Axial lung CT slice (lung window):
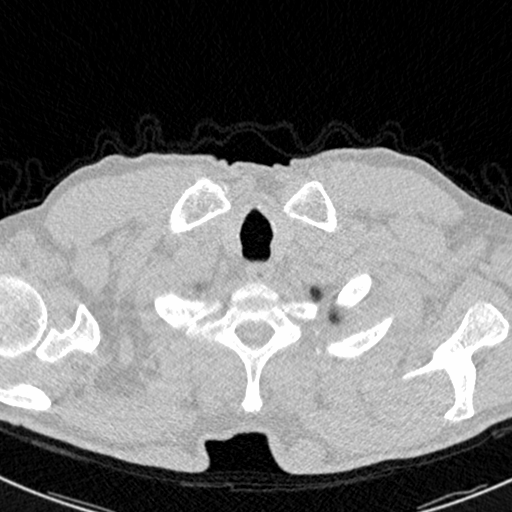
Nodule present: no